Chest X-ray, PA view. Patient: 33 years old, sex M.
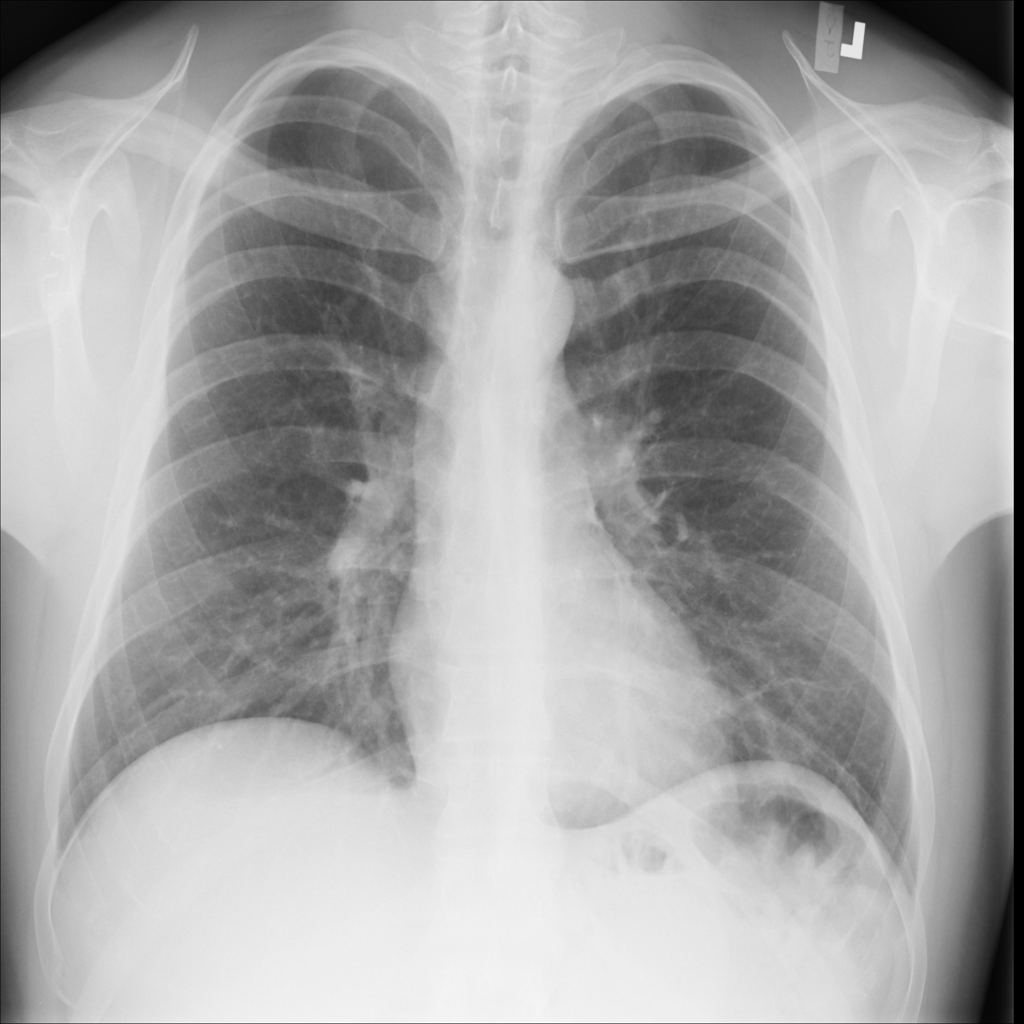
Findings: No Finding